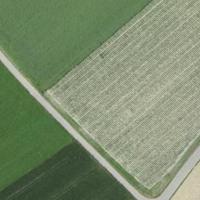
EUNIS habitat code: 52
Species observed at this site:
Fagopyrum esculentum